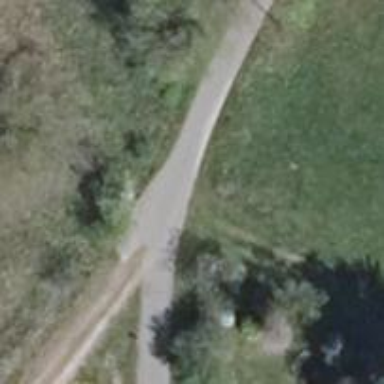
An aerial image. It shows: Residential road that also serves as bicycle path.